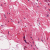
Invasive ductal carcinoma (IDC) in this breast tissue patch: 0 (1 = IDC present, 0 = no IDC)